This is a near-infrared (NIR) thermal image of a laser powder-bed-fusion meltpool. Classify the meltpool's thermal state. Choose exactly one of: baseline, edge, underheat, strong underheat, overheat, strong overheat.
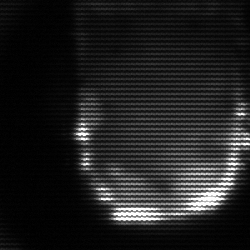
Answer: baseline